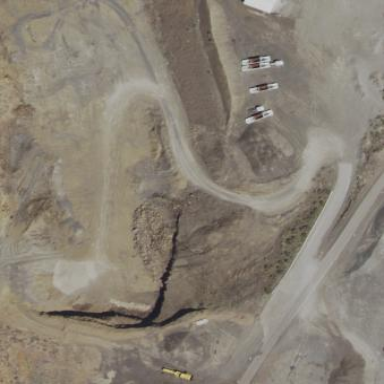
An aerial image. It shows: Quarry area.